Field crop: maize
Growth stage: 2
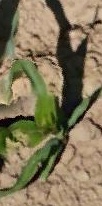
Species: maize